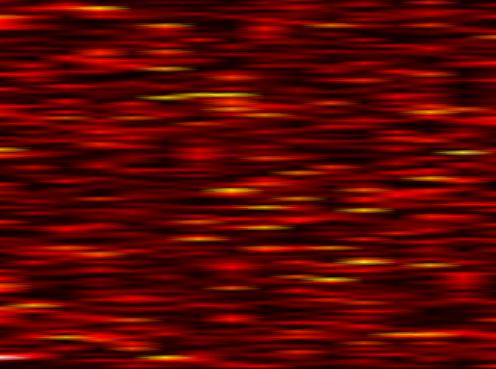
Label: UFMC